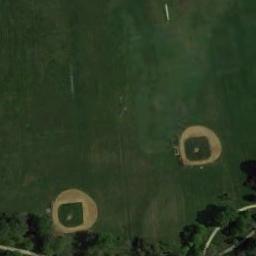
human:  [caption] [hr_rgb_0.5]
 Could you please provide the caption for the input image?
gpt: There are two baseball diamonds in the grass .

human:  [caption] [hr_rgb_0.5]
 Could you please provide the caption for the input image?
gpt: Some baseball diamonds of different sizes on the lawn with some trees .

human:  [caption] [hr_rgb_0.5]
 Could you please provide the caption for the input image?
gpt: There are 11 baseball courts in the picture, Four of which are double the others .

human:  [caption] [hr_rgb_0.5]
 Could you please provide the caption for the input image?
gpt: There are two baseball diamonds in the middle of grass .

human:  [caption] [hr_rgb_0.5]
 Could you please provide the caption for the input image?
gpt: Two baseball diamonds are surrounded by grass .